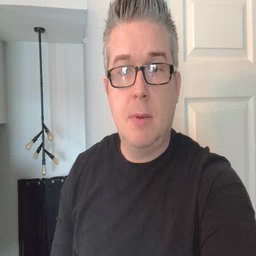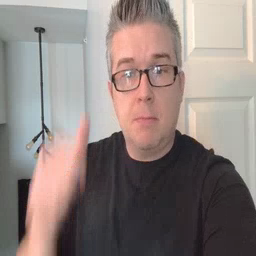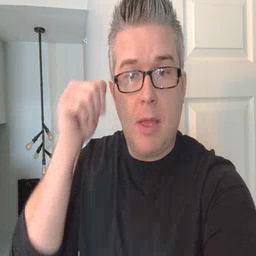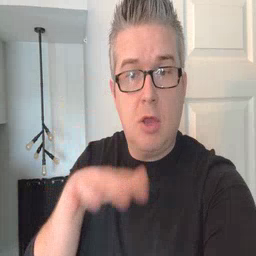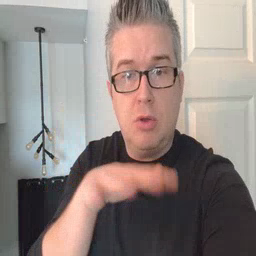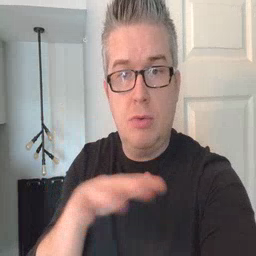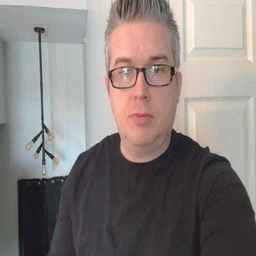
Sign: backyard